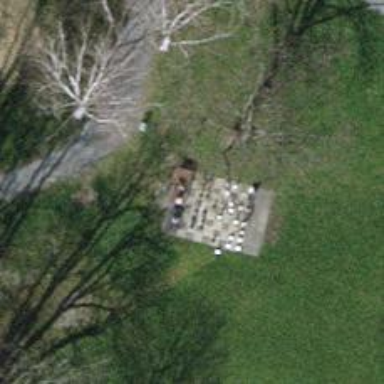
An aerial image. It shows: Concrete picnic table located outdoors.